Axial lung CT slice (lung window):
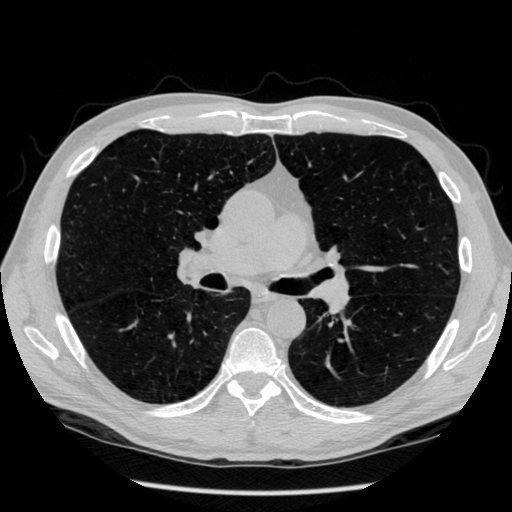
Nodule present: no